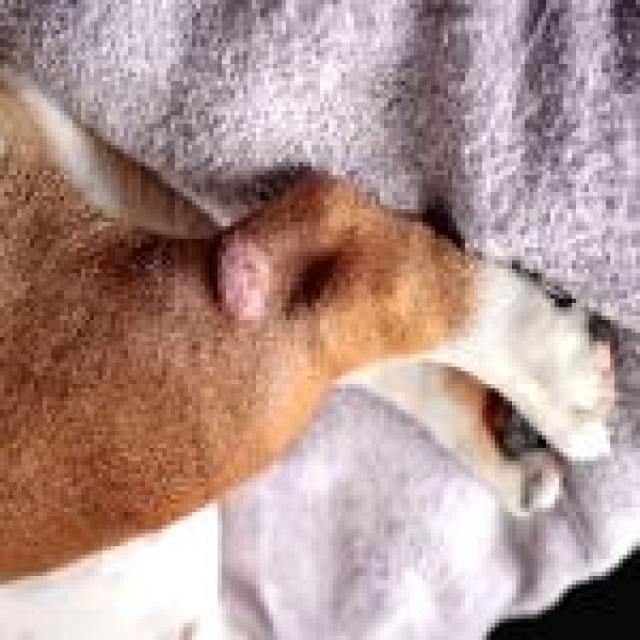
Canine fungal skin infection — characterized by alopecia, scaling, crusting, and circular lesions. Common agents include Malassezia and Candida species.